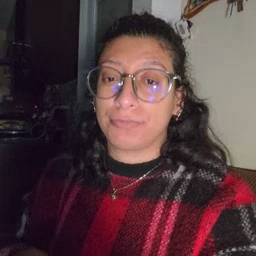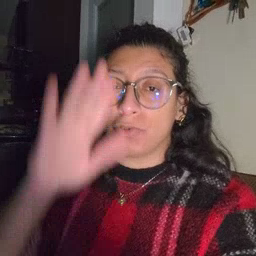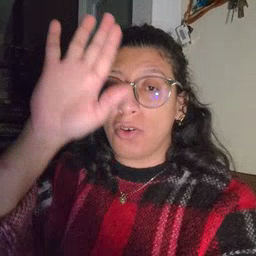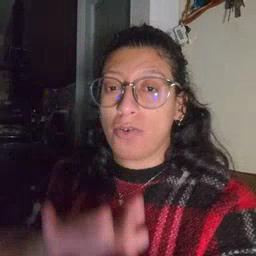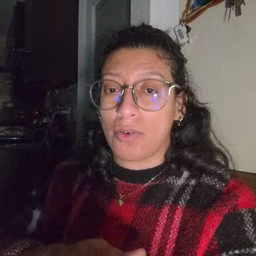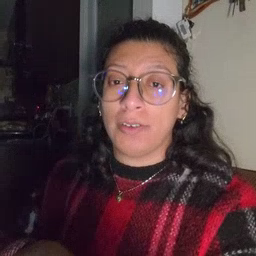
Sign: snow